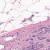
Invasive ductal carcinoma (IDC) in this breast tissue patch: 1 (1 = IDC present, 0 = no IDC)